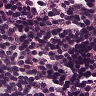
Metastatic tissue present: no